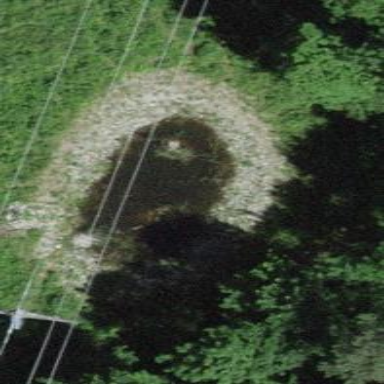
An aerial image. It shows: Pond surrounded by natural water.